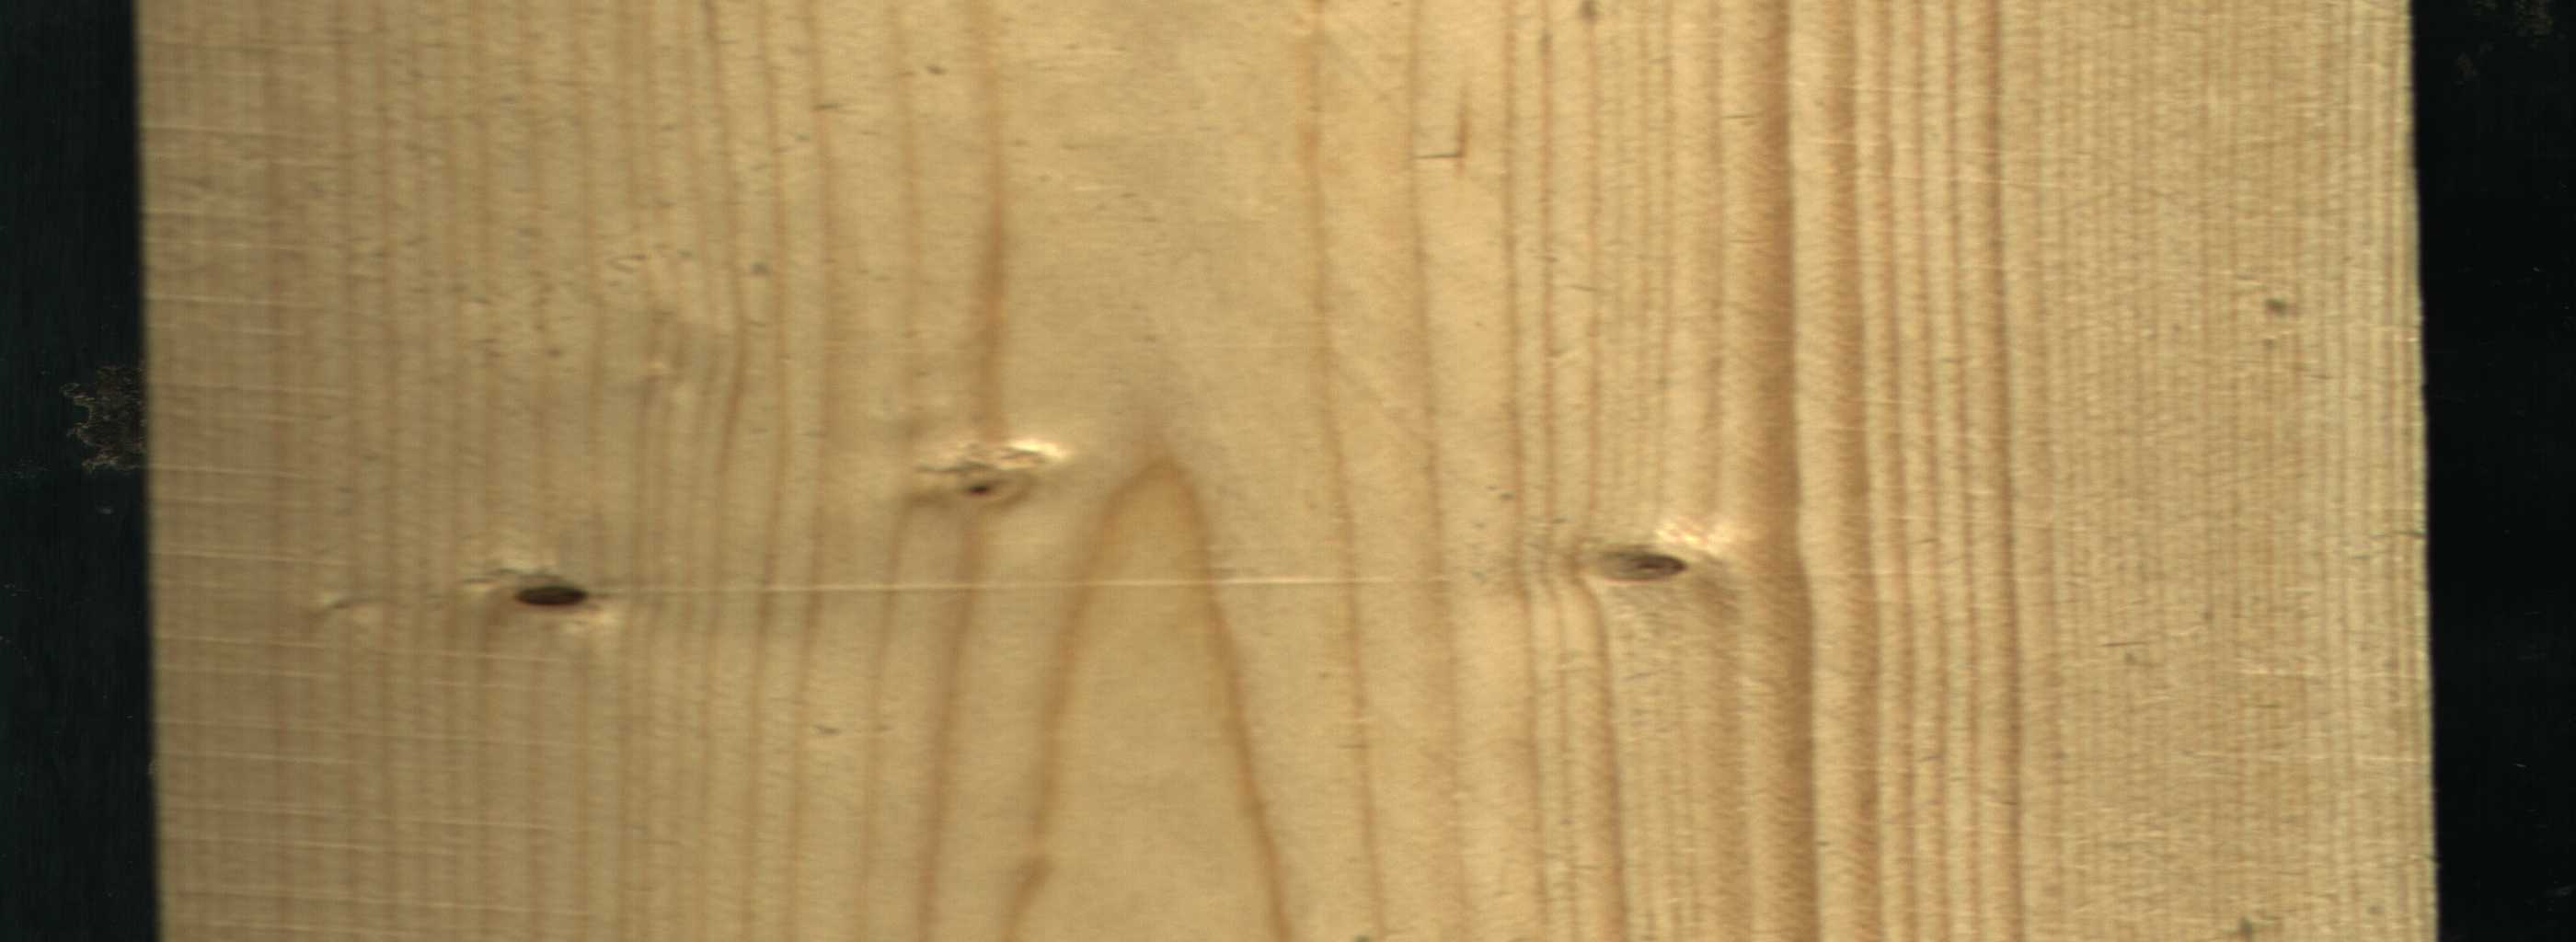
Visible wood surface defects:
Dead_Knot
Live_Knot
Live_Knot